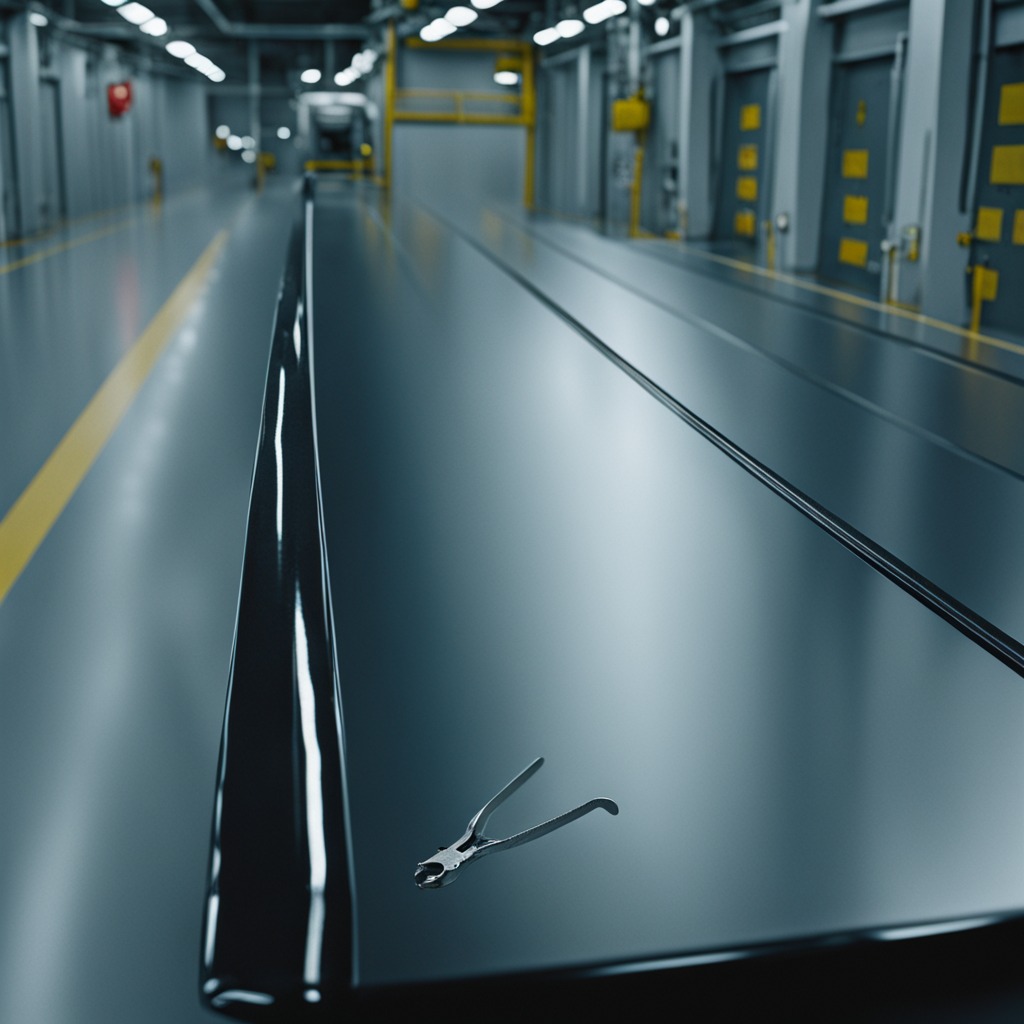
A plier is lying on a high-gloss table in a ship maintenance bay industrial lighting.